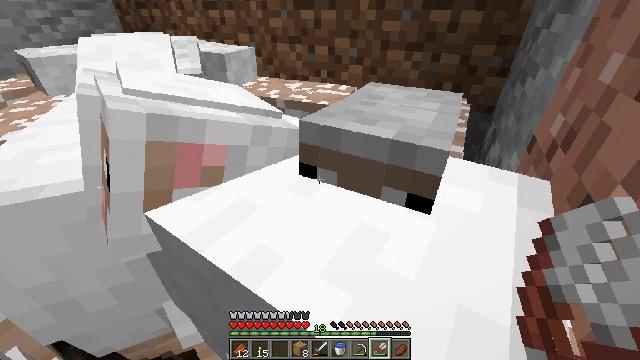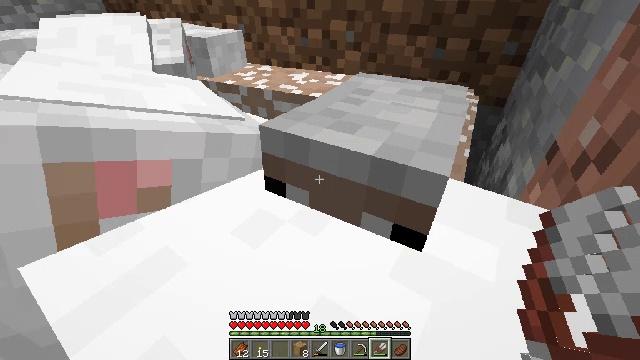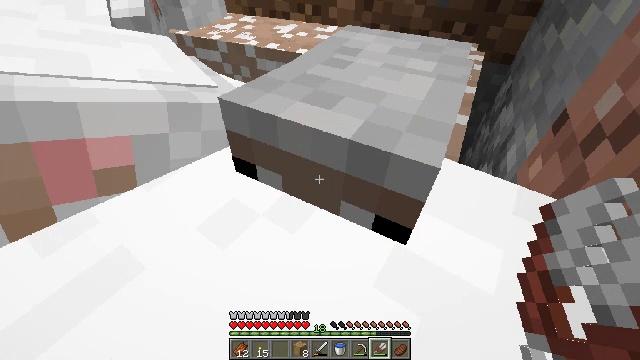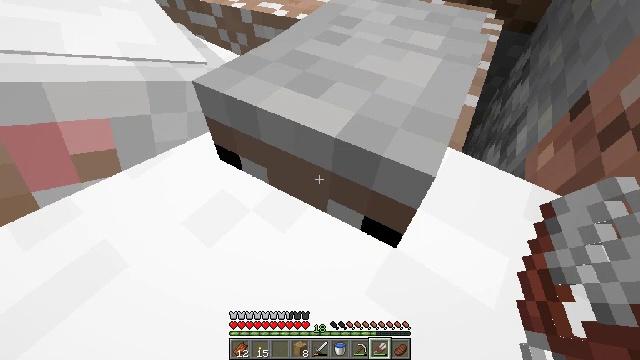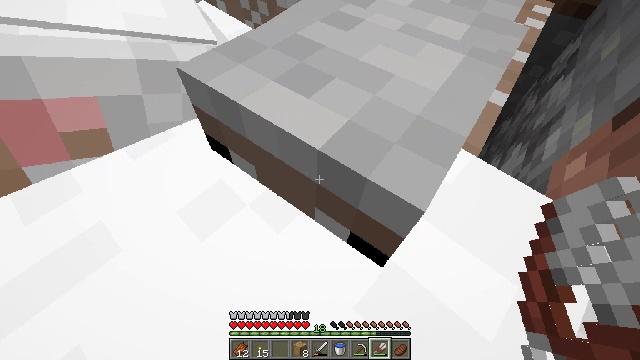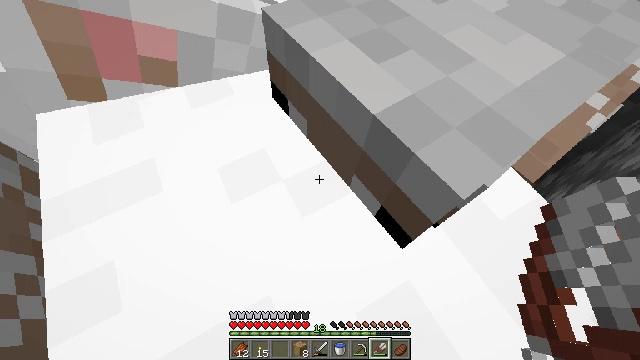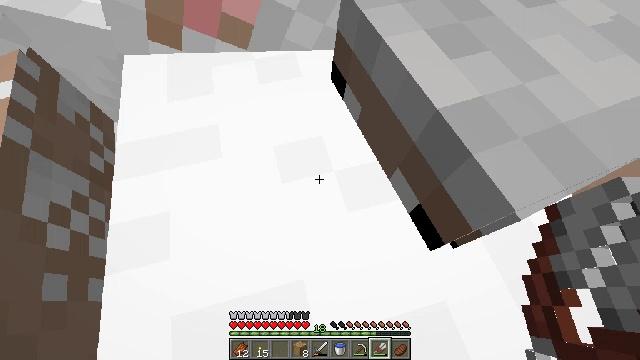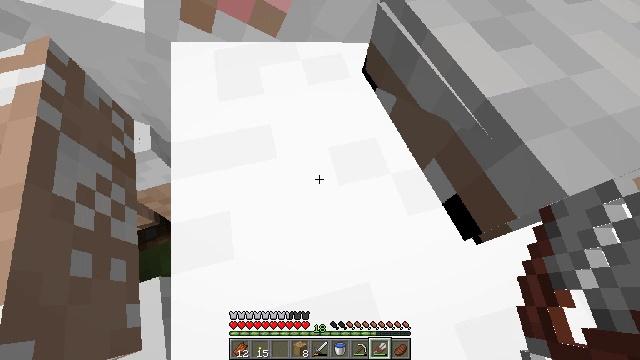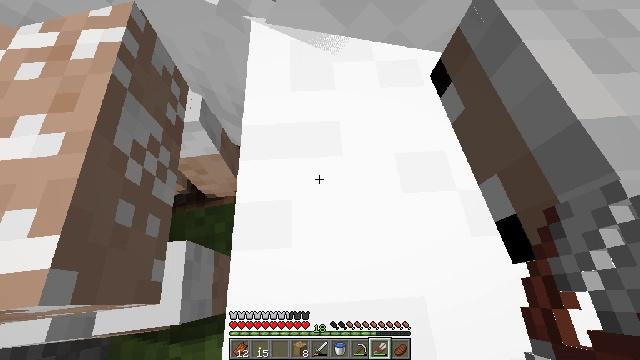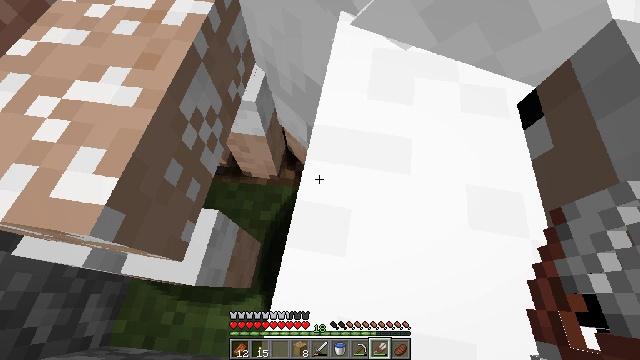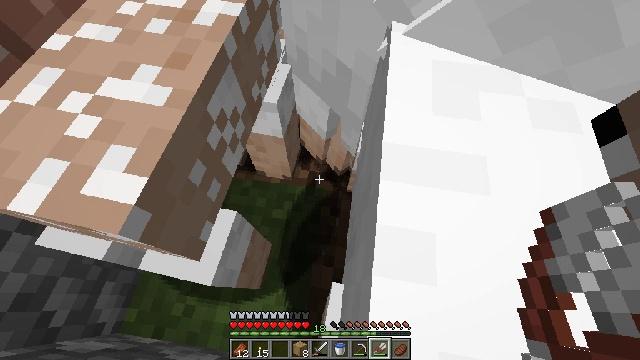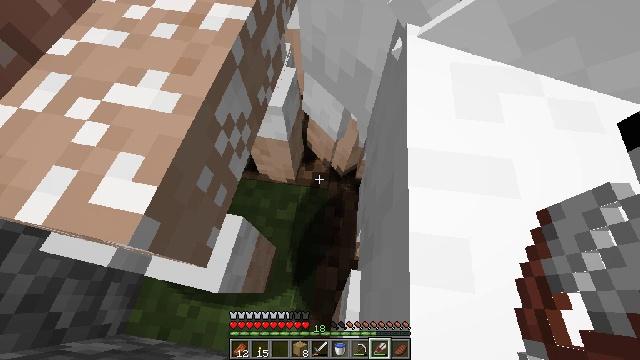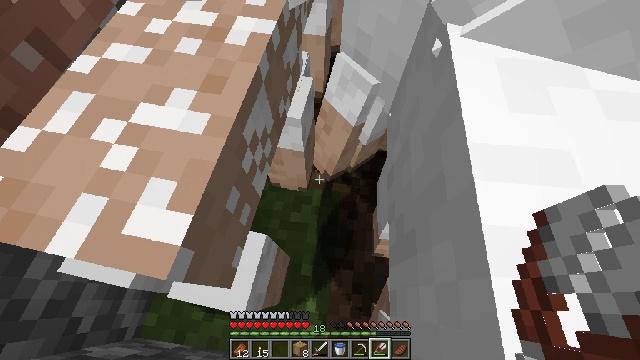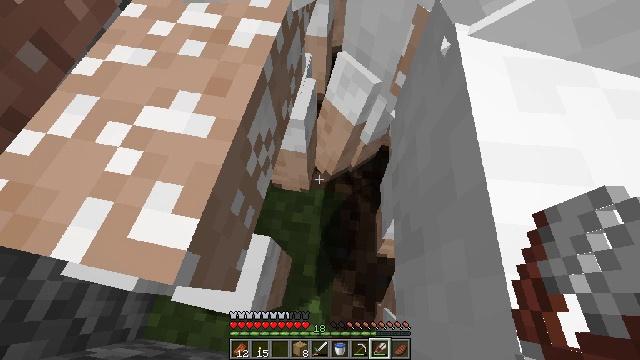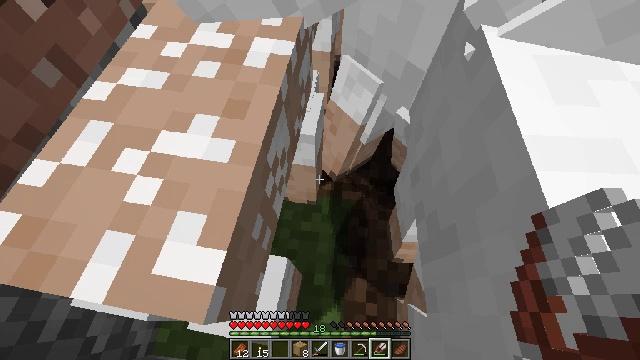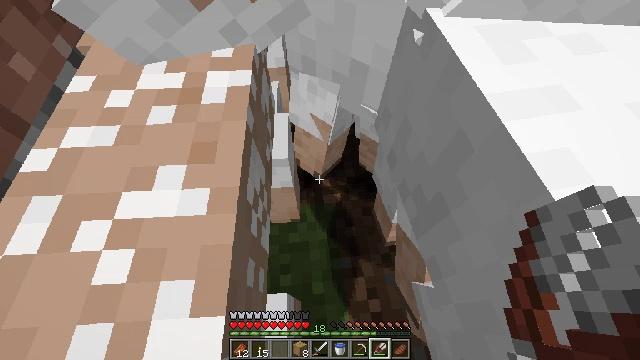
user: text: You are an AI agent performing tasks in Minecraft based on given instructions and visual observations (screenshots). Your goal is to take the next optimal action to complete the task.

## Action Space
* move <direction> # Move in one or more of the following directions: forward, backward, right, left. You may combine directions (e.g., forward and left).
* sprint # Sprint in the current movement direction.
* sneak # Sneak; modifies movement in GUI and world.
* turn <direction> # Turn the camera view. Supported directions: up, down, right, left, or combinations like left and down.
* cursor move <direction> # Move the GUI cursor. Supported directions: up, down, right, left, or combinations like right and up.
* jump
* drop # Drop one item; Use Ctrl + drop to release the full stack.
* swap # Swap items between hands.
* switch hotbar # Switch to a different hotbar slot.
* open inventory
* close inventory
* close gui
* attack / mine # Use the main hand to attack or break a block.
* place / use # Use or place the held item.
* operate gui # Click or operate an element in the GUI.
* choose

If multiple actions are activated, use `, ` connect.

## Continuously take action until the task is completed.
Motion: motion action
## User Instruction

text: Interact with the furnace to craft cooked beef.
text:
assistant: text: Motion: move forward, turn left and down, use / place
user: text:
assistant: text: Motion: move forward, turn down, use / place
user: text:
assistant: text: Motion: turn left and down, use / place
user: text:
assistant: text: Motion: turn left and down, use / place
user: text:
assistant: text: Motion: turn left and down, use / place
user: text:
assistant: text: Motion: turn left and down, use / place
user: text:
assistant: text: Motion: turn left, use / place
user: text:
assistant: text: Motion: turn left, use / place
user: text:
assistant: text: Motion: turn left, use / place
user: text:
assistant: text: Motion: turn left, use / place
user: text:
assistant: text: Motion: use / place
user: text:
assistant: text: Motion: use / place
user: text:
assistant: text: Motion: use / place
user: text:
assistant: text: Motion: turn right and up
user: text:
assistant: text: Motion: turn right and up
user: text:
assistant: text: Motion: turn right
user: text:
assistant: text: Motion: turn right and up
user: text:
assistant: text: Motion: turn right and up
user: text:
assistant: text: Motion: turn right and up
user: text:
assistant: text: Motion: turn right and up
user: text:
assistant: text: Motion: turn right and up
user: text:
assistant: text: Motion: turn right, use / place
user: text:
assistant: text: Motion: turn right, use / place
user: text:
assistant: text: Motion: use / place
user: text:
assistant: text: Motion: use / place
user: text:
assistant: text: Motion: no_op
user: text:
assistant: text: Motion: no_op
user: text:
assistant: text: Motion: no_op
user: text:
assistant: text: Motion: no_op
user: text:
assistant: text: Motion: no_op